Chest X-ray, AP view. Patient: 43 years old, sex F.
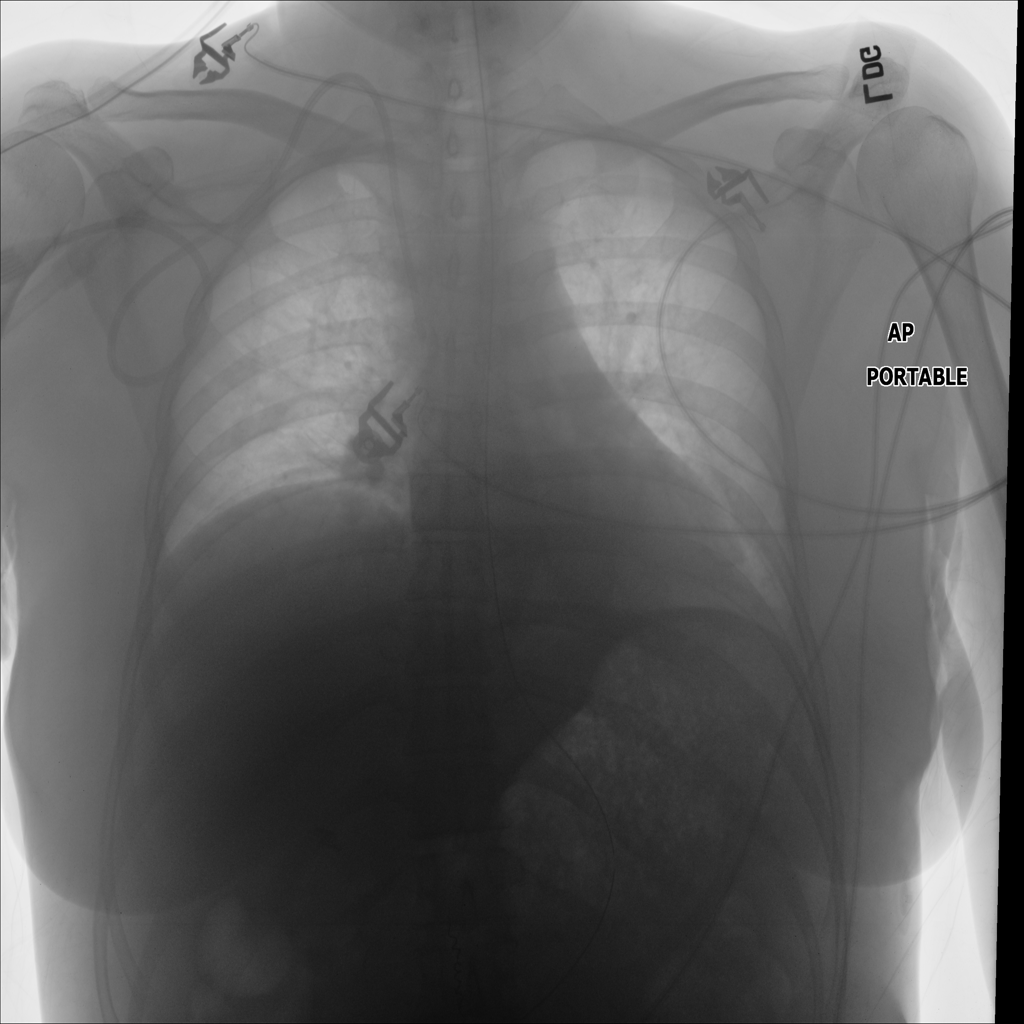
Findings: No Finding